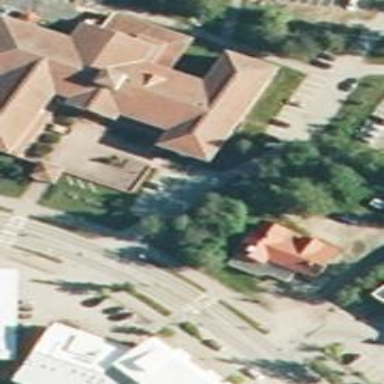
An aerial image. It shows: Town hall building.